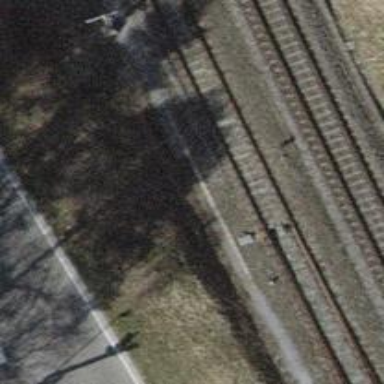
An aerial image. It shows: Railway switch.